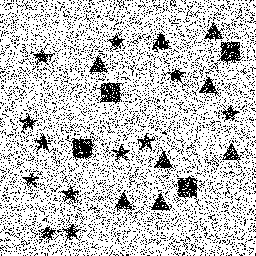
Squares: 4
Triangles: 8
Stars: 12
Total shapes: 24